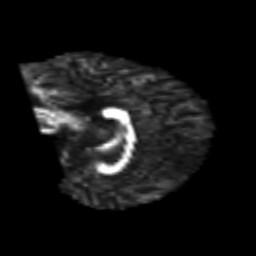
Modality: FA
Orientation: sagittal
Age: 25
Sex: male
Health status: healthy